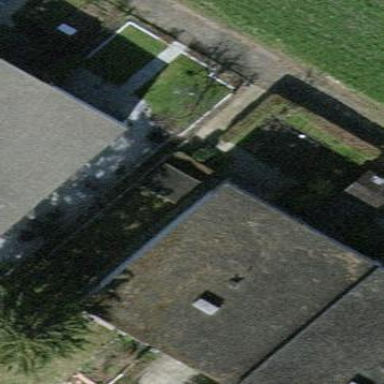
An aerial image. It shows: Terrace building.